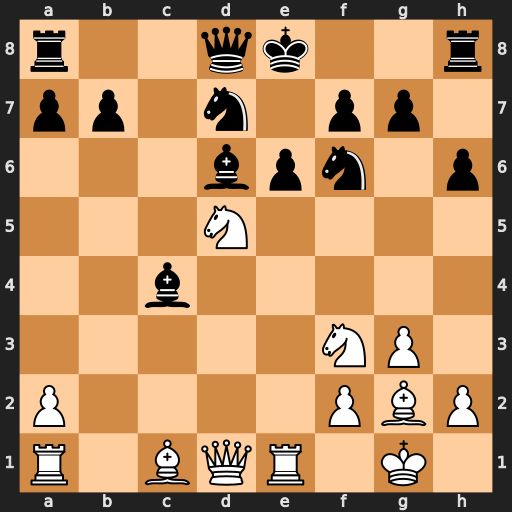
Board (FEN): r2qk2r/pp1n1pp1/3bpn1p/3N4/2b5/5NP1/P4PBP/R1BQR1K1
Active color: w
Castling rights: kq
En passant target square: -
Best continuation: Ne3 Bc5 Nxc4